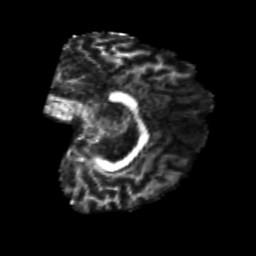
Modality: FA
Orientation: sagittal
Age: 22
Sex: female
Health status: healthy
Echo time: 0.074 s